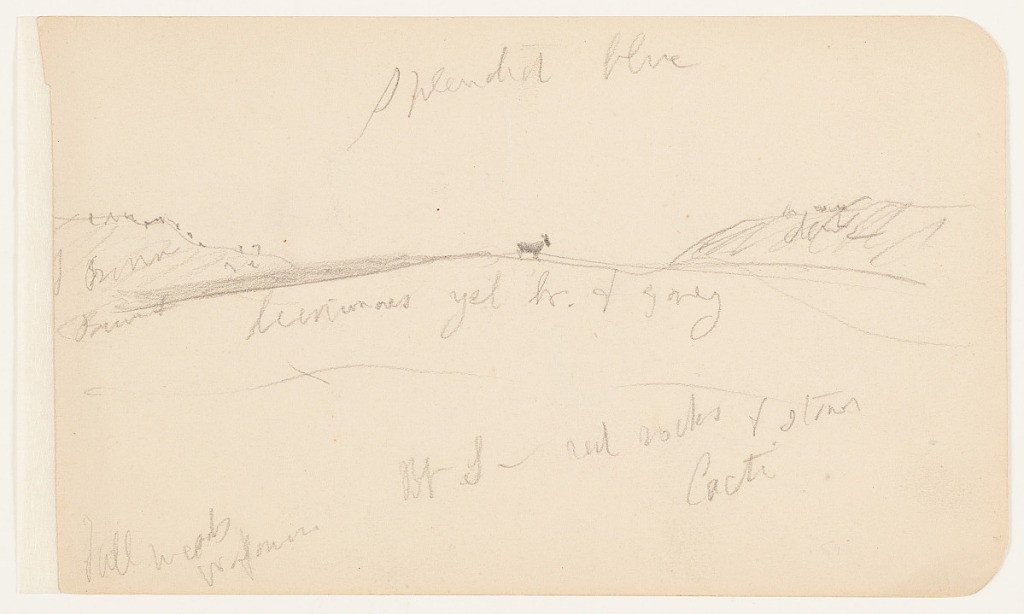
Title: Goat Standing in a Field, Mexico
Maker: Frederic Edwin Church, American, 1826–1900
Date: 1892–1893
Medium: Graphite on off-white wove paper
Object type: Drawing
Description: Landscape sketch showing a view of a goat standing in a field in hilly terrain in Mexico. In the middle distance at center, a dark goat stands in right profile on the apex of a softly arching hill. In the background at left and right, two dark hills frame the scene.